Field crop: maize
Growth stage: 2
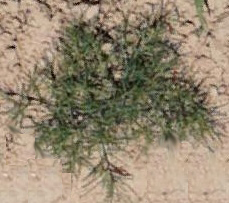
Species: salsola